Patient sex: M
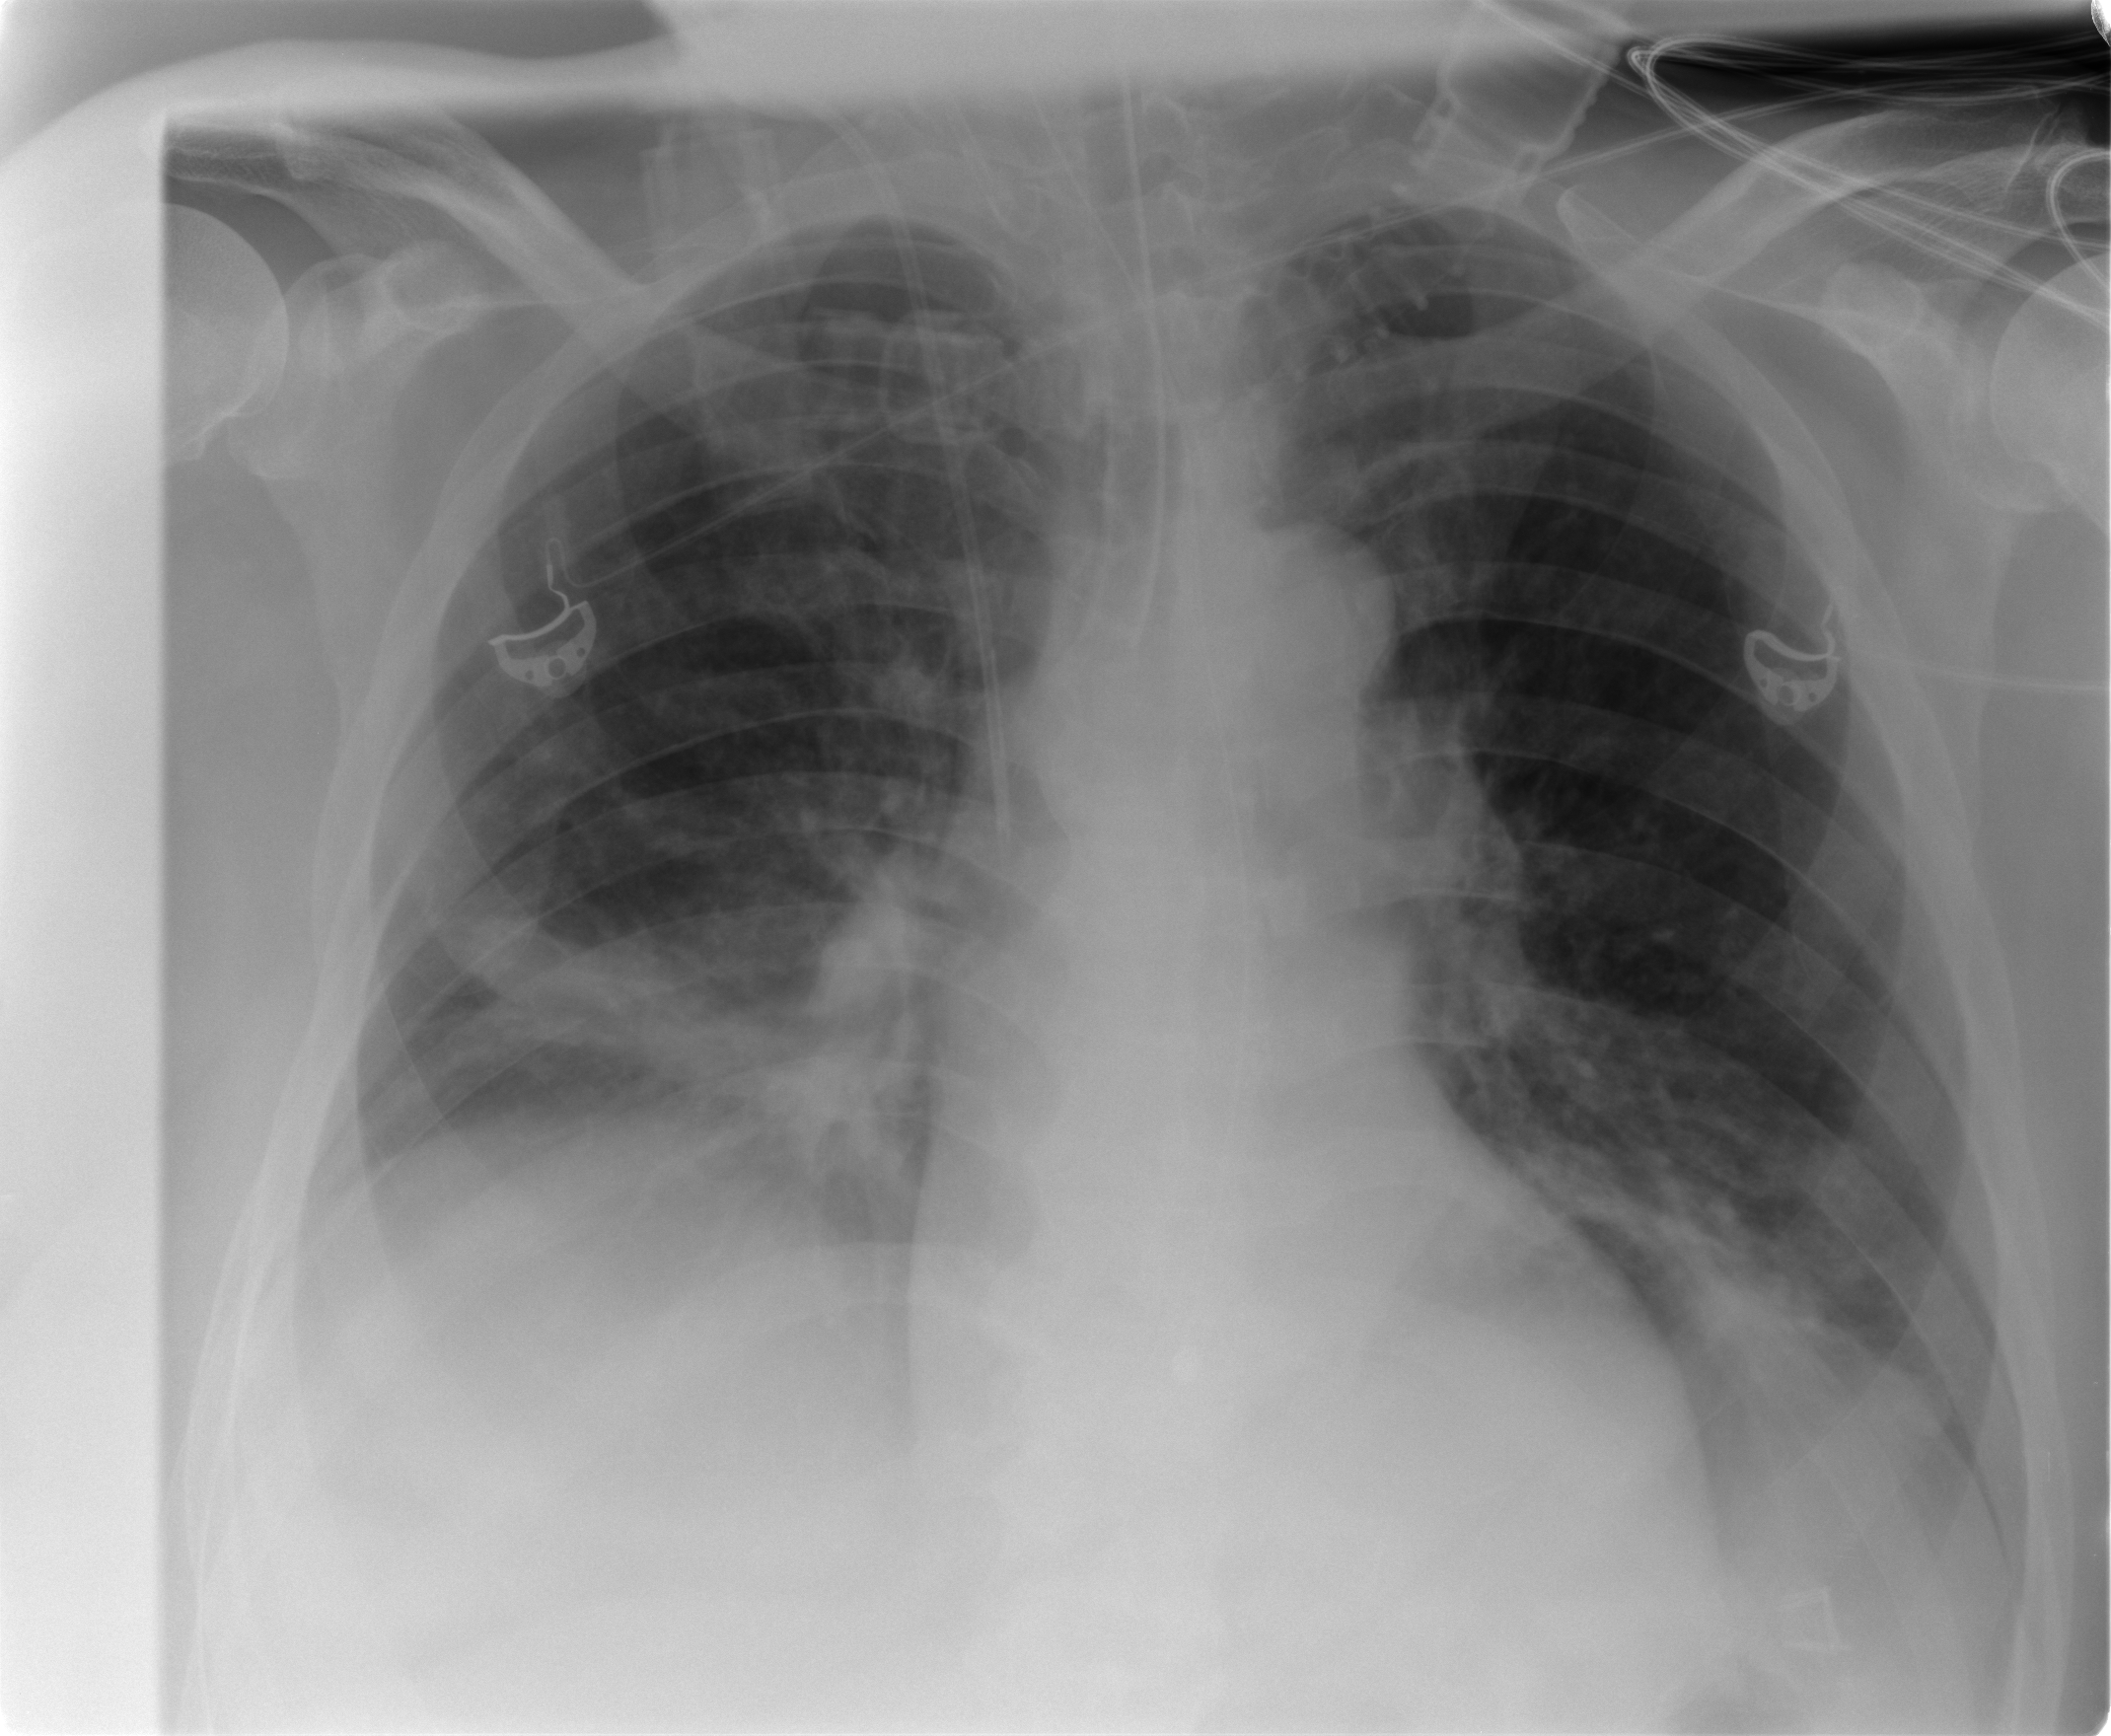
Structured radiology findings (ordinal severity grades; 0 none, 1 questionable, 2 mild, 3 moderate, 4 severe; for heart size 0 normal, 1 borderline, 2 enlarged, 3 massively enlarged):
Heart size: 0
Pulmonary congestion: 2
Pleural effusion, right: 1
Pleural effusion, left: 1
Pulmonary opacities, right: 2
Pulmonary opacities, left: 1
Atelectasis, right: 2
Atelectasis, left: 2